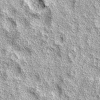
Atmospheric dust classification: not_dusty